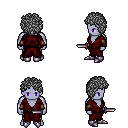
a pixel art fantasy rpg character, male body template, dark elf, purple skin, red robe, gold greaves, gray curly afro hairstyle, cloth bracers, metal boots, dagger, four views (front, back, left, right), 2x2 character sprite sheet, small pixel art, hard edges, no anti-aliasing